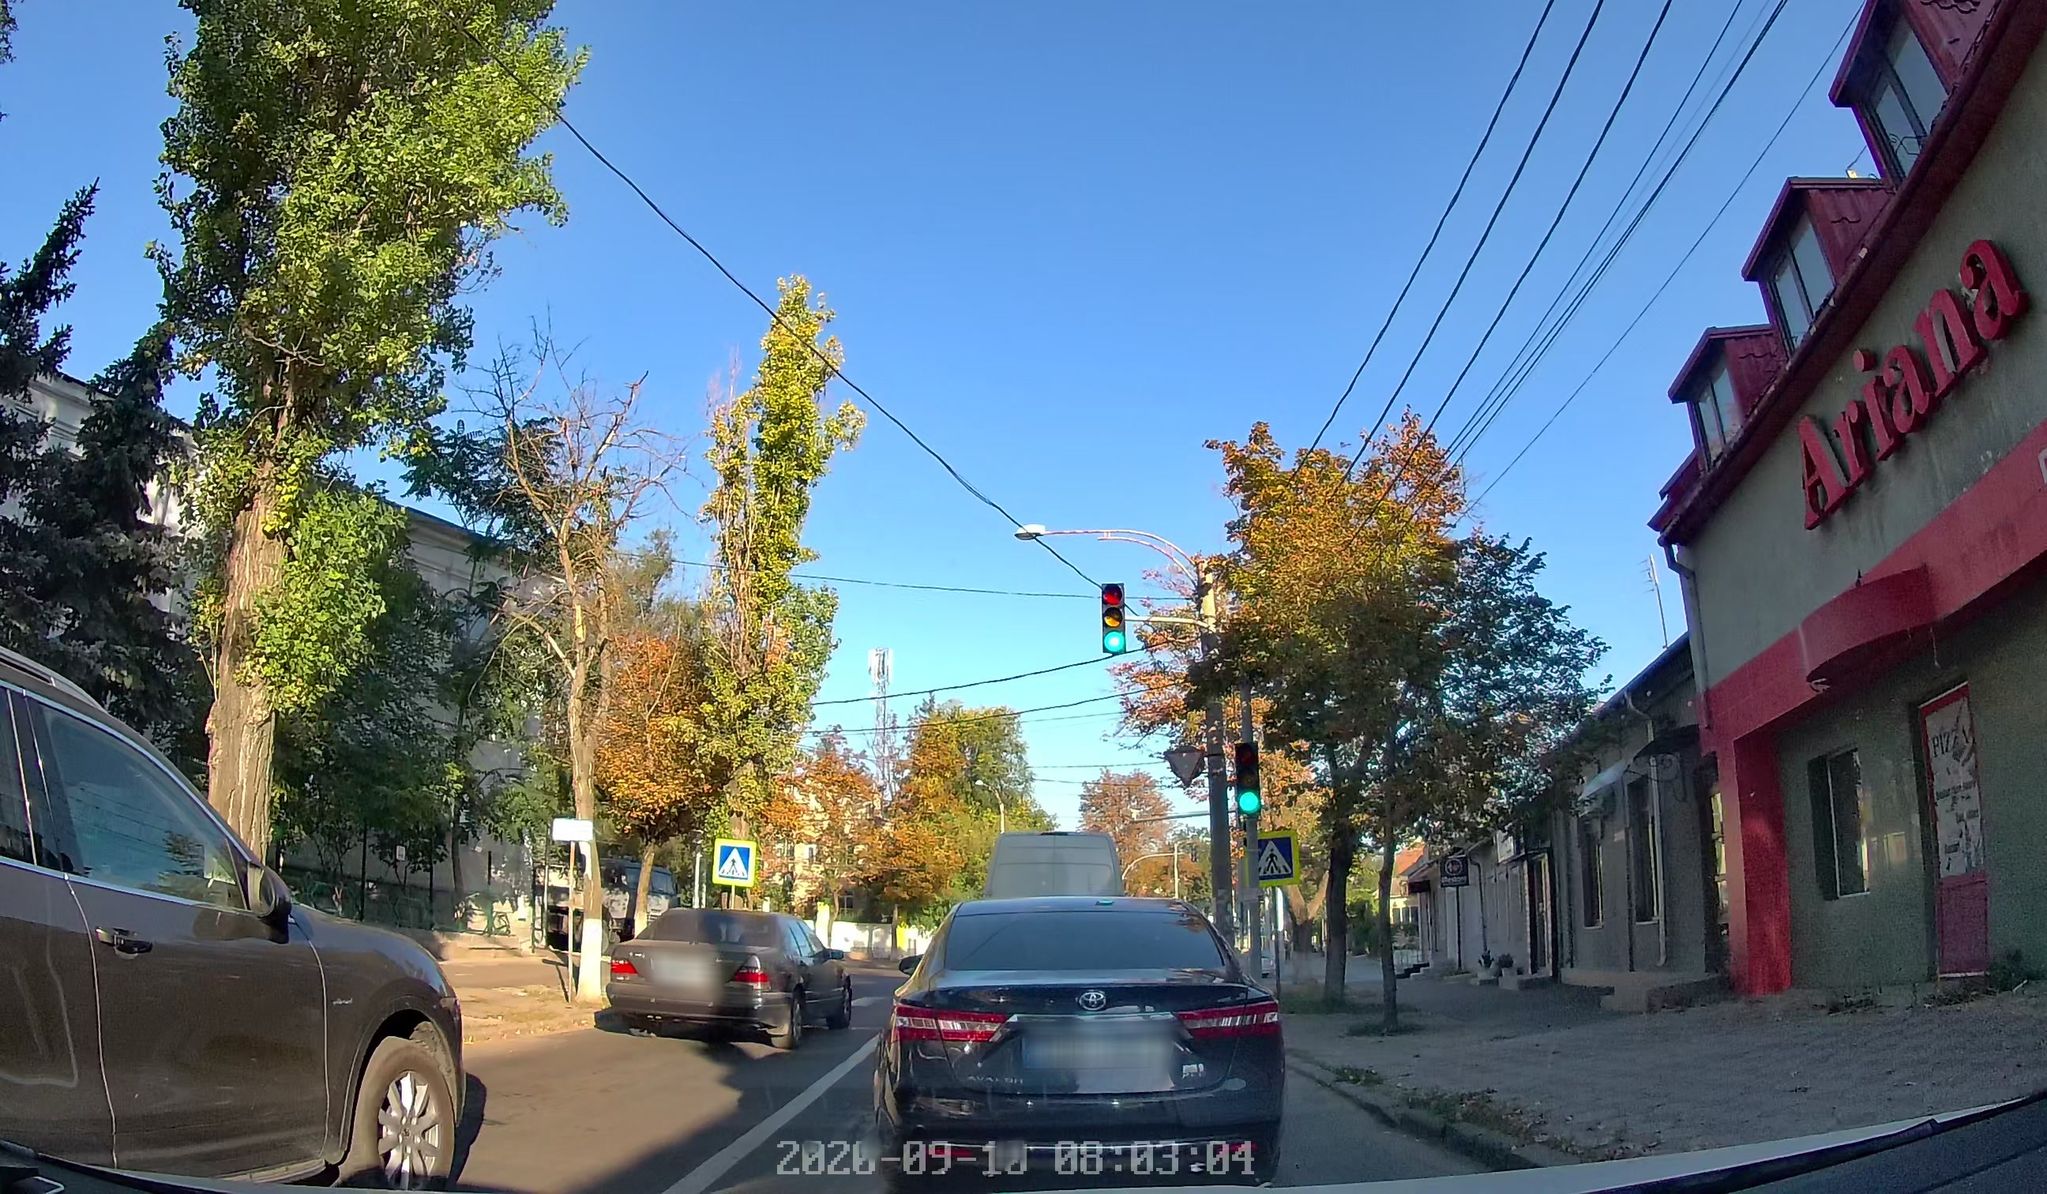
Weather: clear
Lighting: day
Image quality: good
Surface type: driving surface
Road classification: primary
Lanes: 2
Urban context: urban centre
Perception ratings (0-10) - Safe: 1.84, Lively: 9.6, Beautiful: 6.8, Boring: 2.19, Depressing: 2.12, Wealthy: 5.83